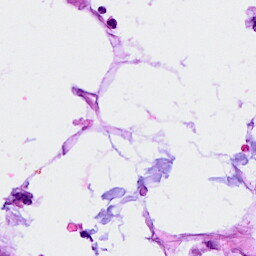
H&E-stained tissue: Breast